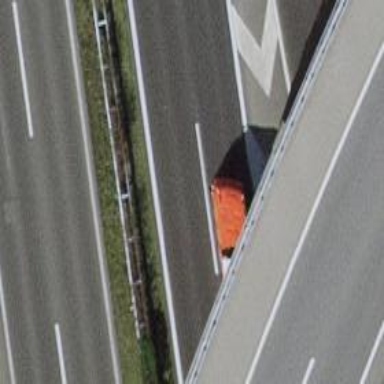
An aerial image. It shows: Asphalt motorway.